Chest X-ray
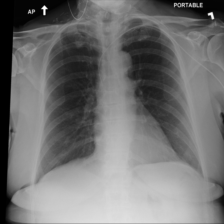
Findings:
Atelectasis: negative
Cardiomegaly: negative
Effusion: negative
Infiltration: negative
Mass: negative
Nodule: negative
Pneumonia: negative
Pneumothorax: negative
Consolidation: negative
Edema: negative
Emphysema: negative
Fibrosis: negative
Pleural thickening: negative
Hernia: negative